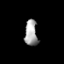
Tissue: prostate
Cell type: Fibroblasts
Senescence score: 0.6858
Nuclear area (px): 321
Mean DAPI intensity: 163.875